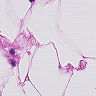
Metastatic tissue present: no